Question: I am building a UI similar the Motorola Music android app(pictured below) where a user can brows through a selection of images each representing something. I am assuming its using HorizontalScrollView or something similar to let you scroll though your selection.
My questions are, is this the correct UI widget? If not which is better? And if it is, how can I see if a certain selection has focus or not?

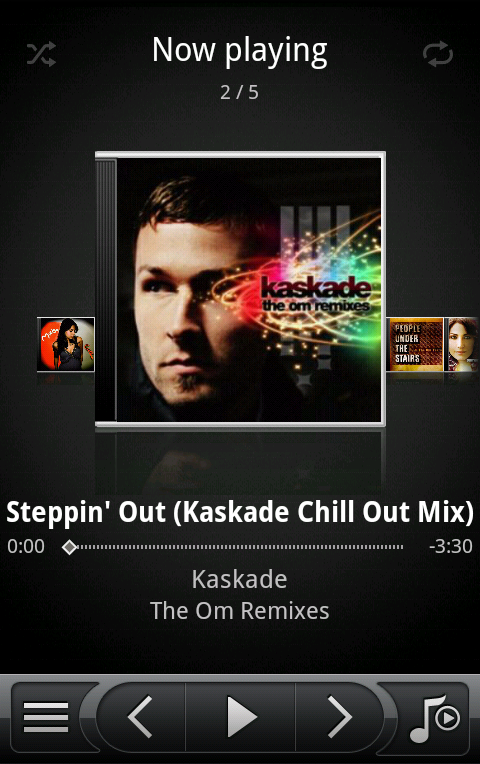
Answer: try this, since it looks more similar to the analogy of slideshow.
Looks like it suits your scenario.
<URL>